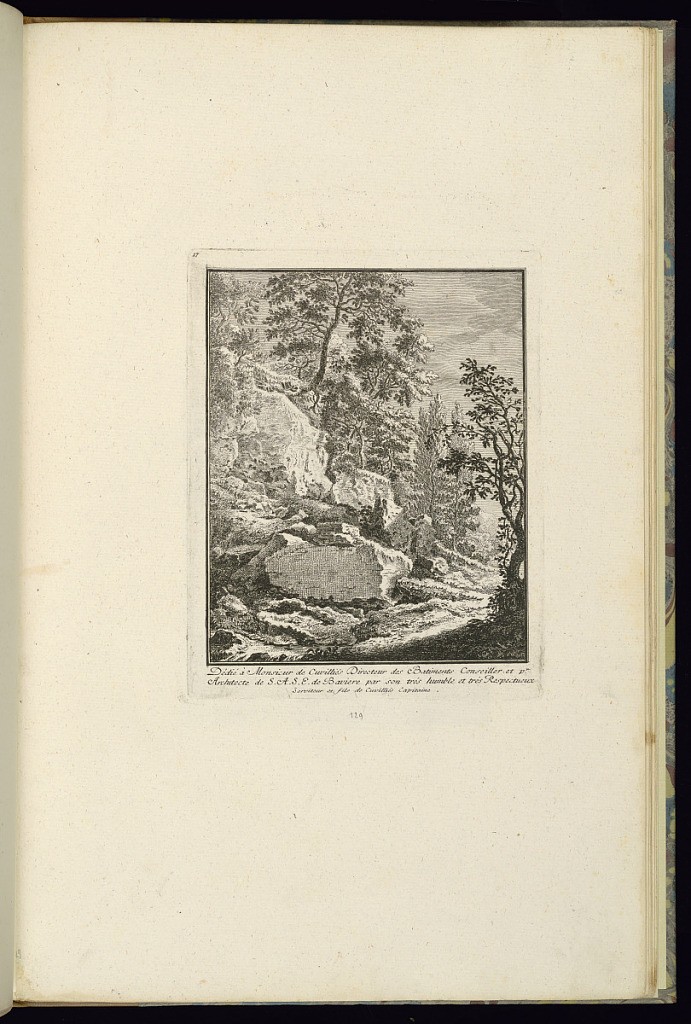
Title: Design for a Landscape with Rocks
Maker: François de Cuvilliés the younger, German, 1731 - 1777
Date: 18th century
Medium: Etching and engraving on off-white laid paper
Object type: Print
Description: Scene of a rocky landscape.